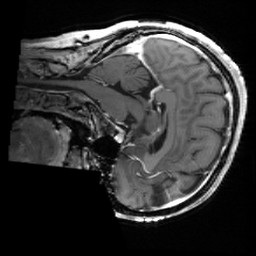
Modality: T1w
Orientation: sagittal
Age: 50
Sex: female